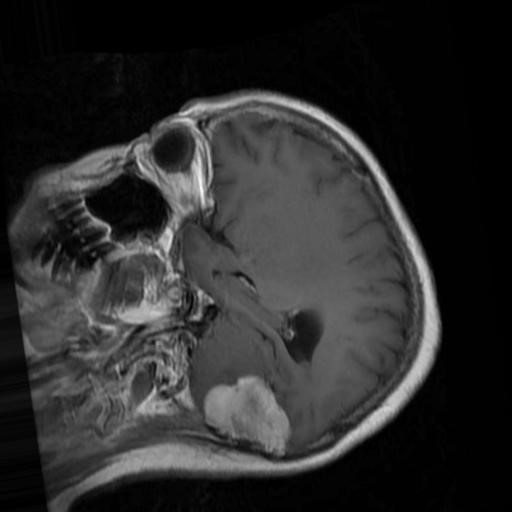
Label: brain_menin